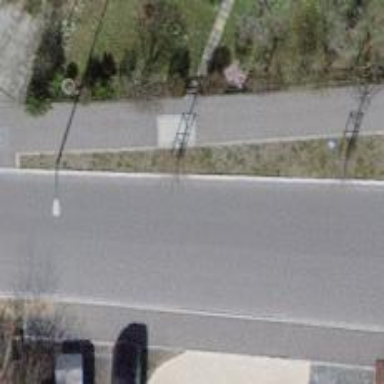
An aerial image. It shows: Bollard barrier.